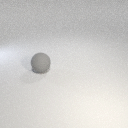
large gray rubber sphere